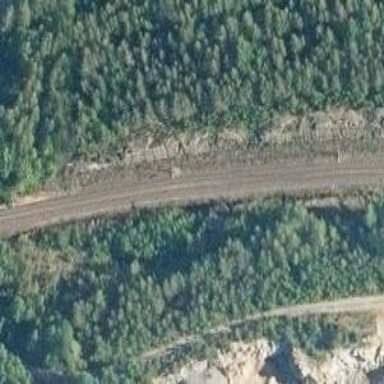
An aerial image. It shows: Railway track with continuous electrified contact line.